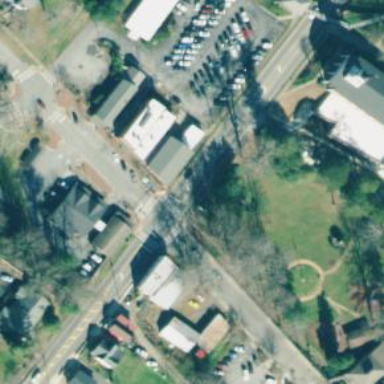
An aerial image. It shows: Park located in historic district.